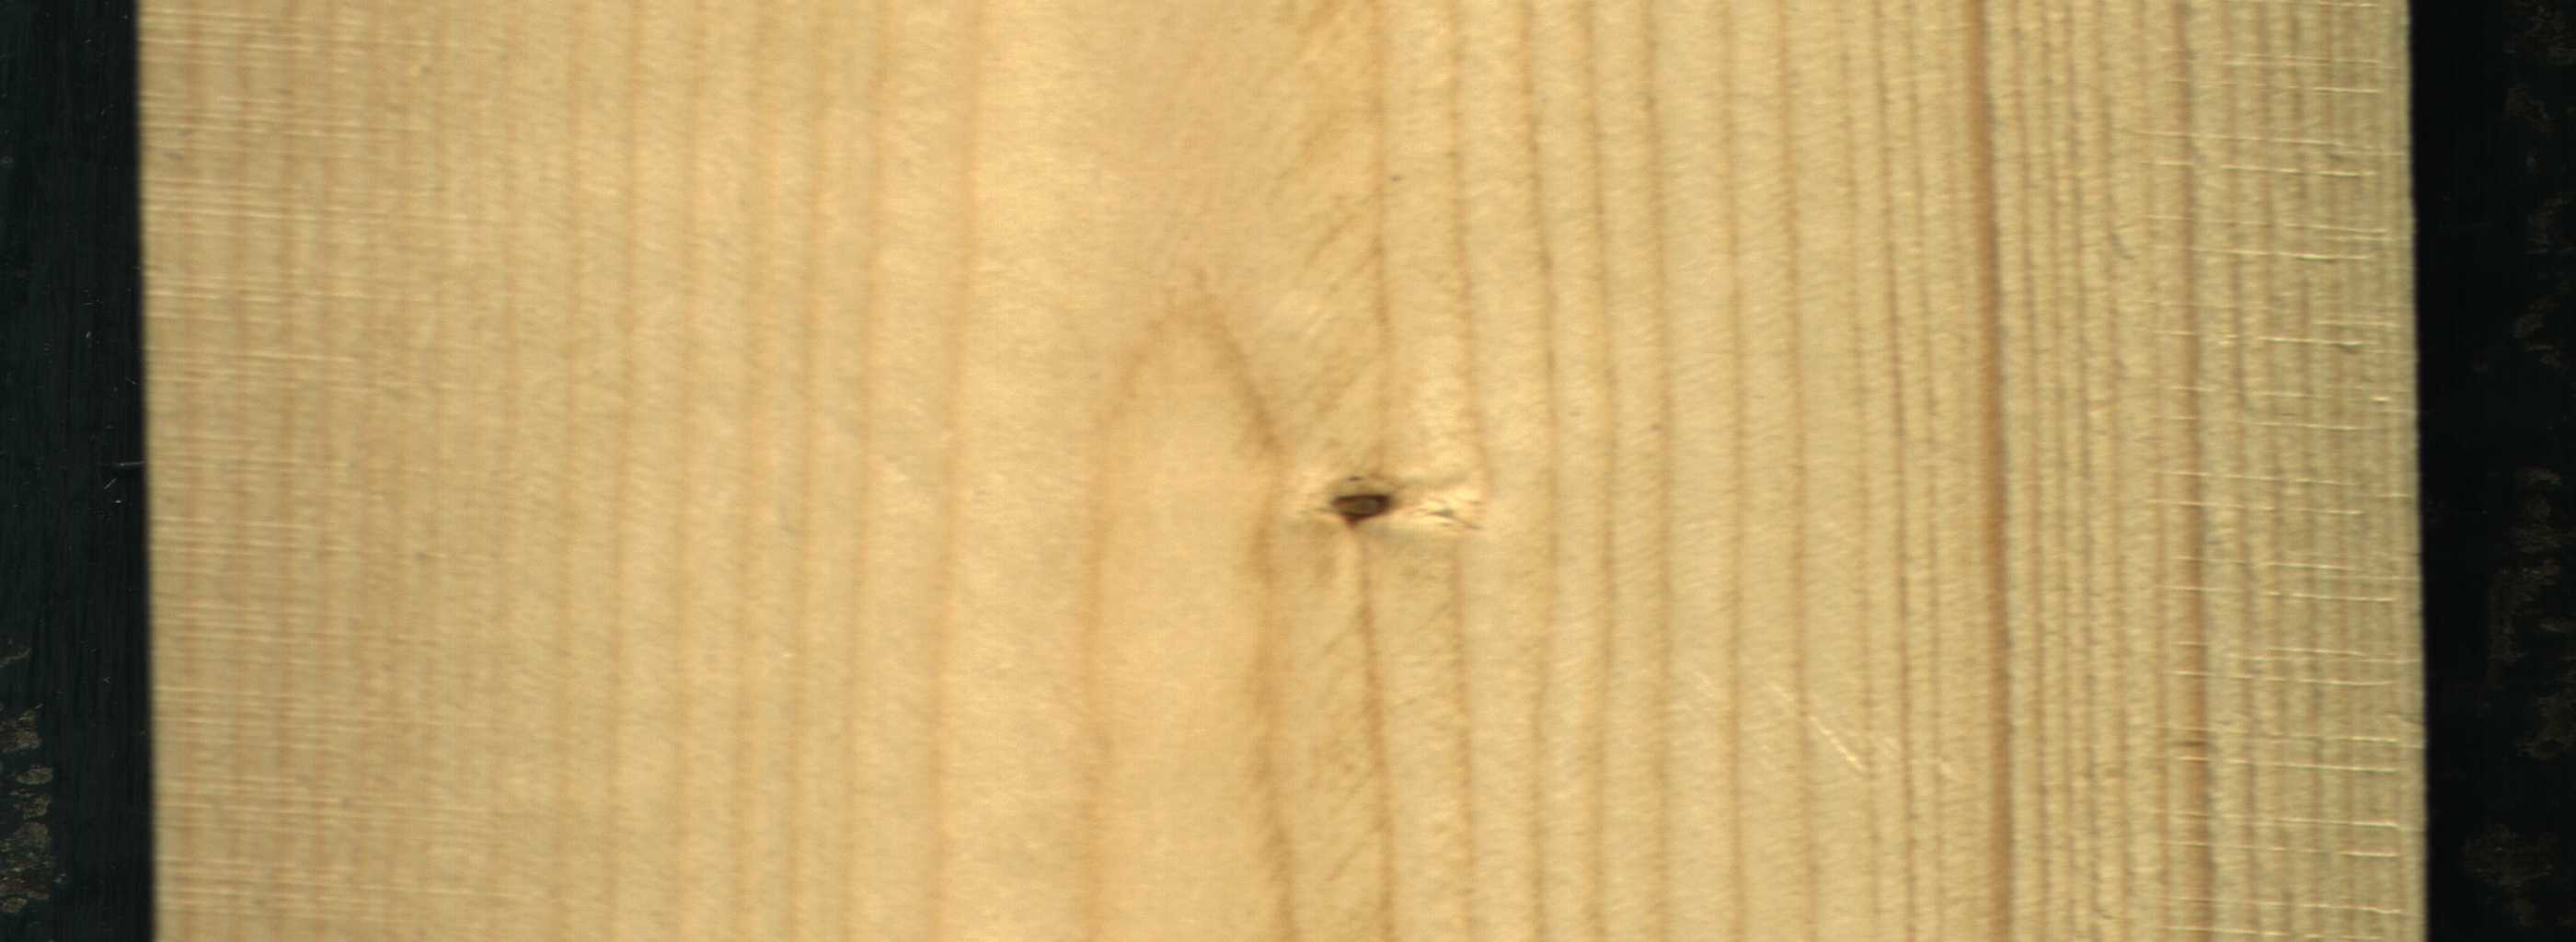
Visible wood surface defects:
Live_Knot